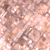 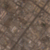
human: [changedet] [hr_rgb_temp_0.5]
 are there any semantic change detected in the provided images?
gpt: A diagonal road was built in the subdivision.